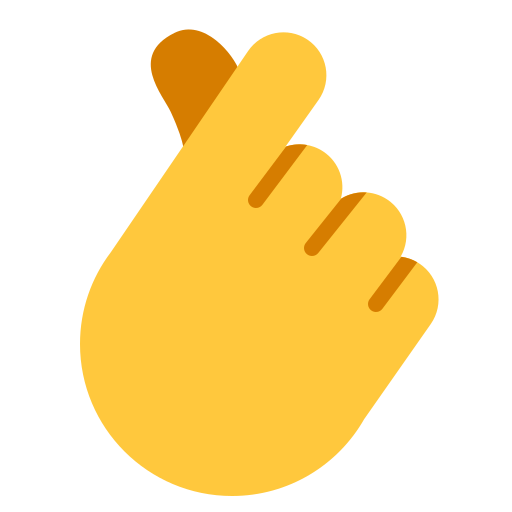
hand with index finger and thumb crossed flat default